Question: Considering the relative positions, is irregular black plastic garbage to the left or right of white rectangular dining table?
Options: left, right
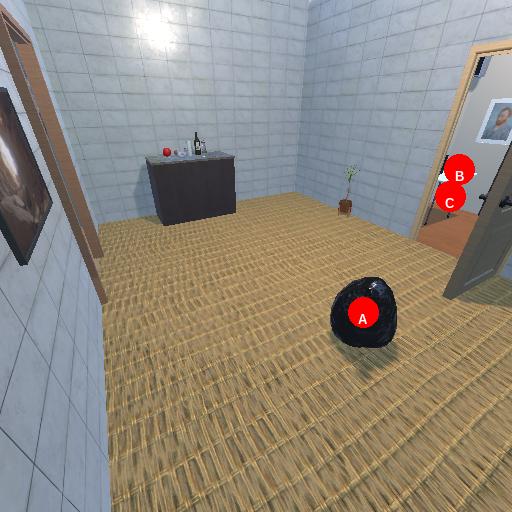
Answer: left